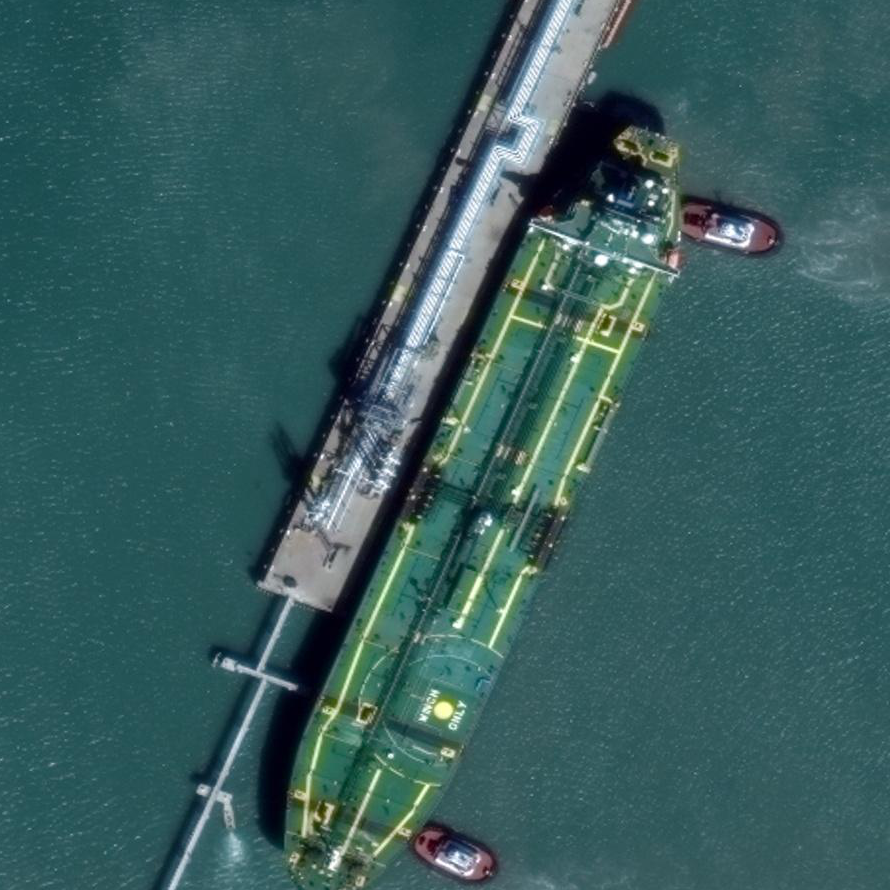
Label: Tank_ship